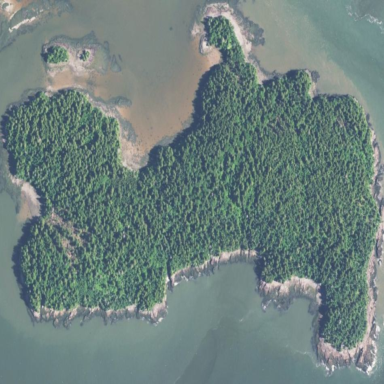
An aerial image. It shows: Island with natural coastline.